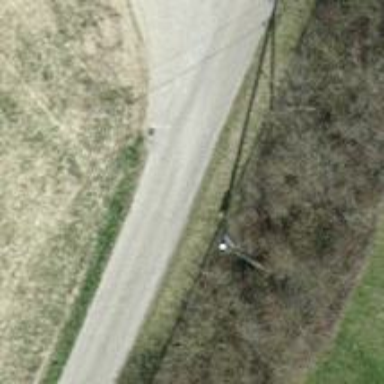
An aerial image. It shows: Power pole.